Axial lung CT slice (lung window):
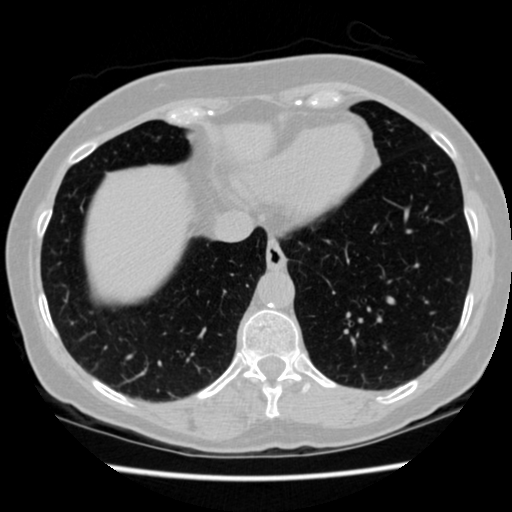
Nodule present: no